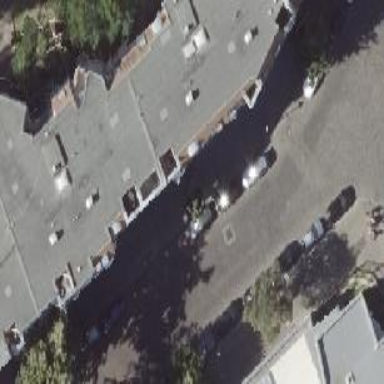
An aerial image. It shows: Quadruple saltbox roof shape on apartment building.